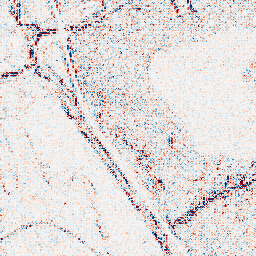
Category: wavelet
Decomposition family: wavelet_reverse_biorthogonal
Decomposition parameters: wavelet: rbio1.3
level: 1
Upsampling method: bicubic_16x
Upsampling parameters: scale: 16
Upsampling scale: 16